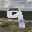
Label: 9